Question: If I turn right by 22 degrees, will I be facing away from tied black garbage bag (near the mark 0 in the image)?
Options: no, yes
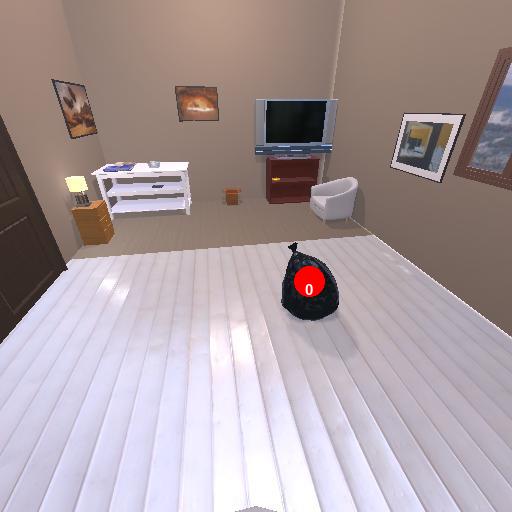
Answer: no